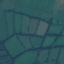
Land use / land cover class: Pasture